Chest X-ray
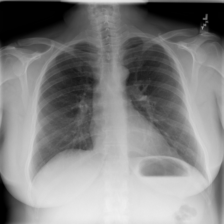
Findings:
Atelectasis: negative
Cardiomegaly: negative
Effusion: negative
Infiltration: negative
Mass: negative
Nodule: negative
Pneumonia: negative
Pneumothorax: negative
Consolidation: negative
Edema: negative
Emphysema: negative
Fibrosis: negative
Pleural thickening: negative
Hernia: negative